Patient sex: M
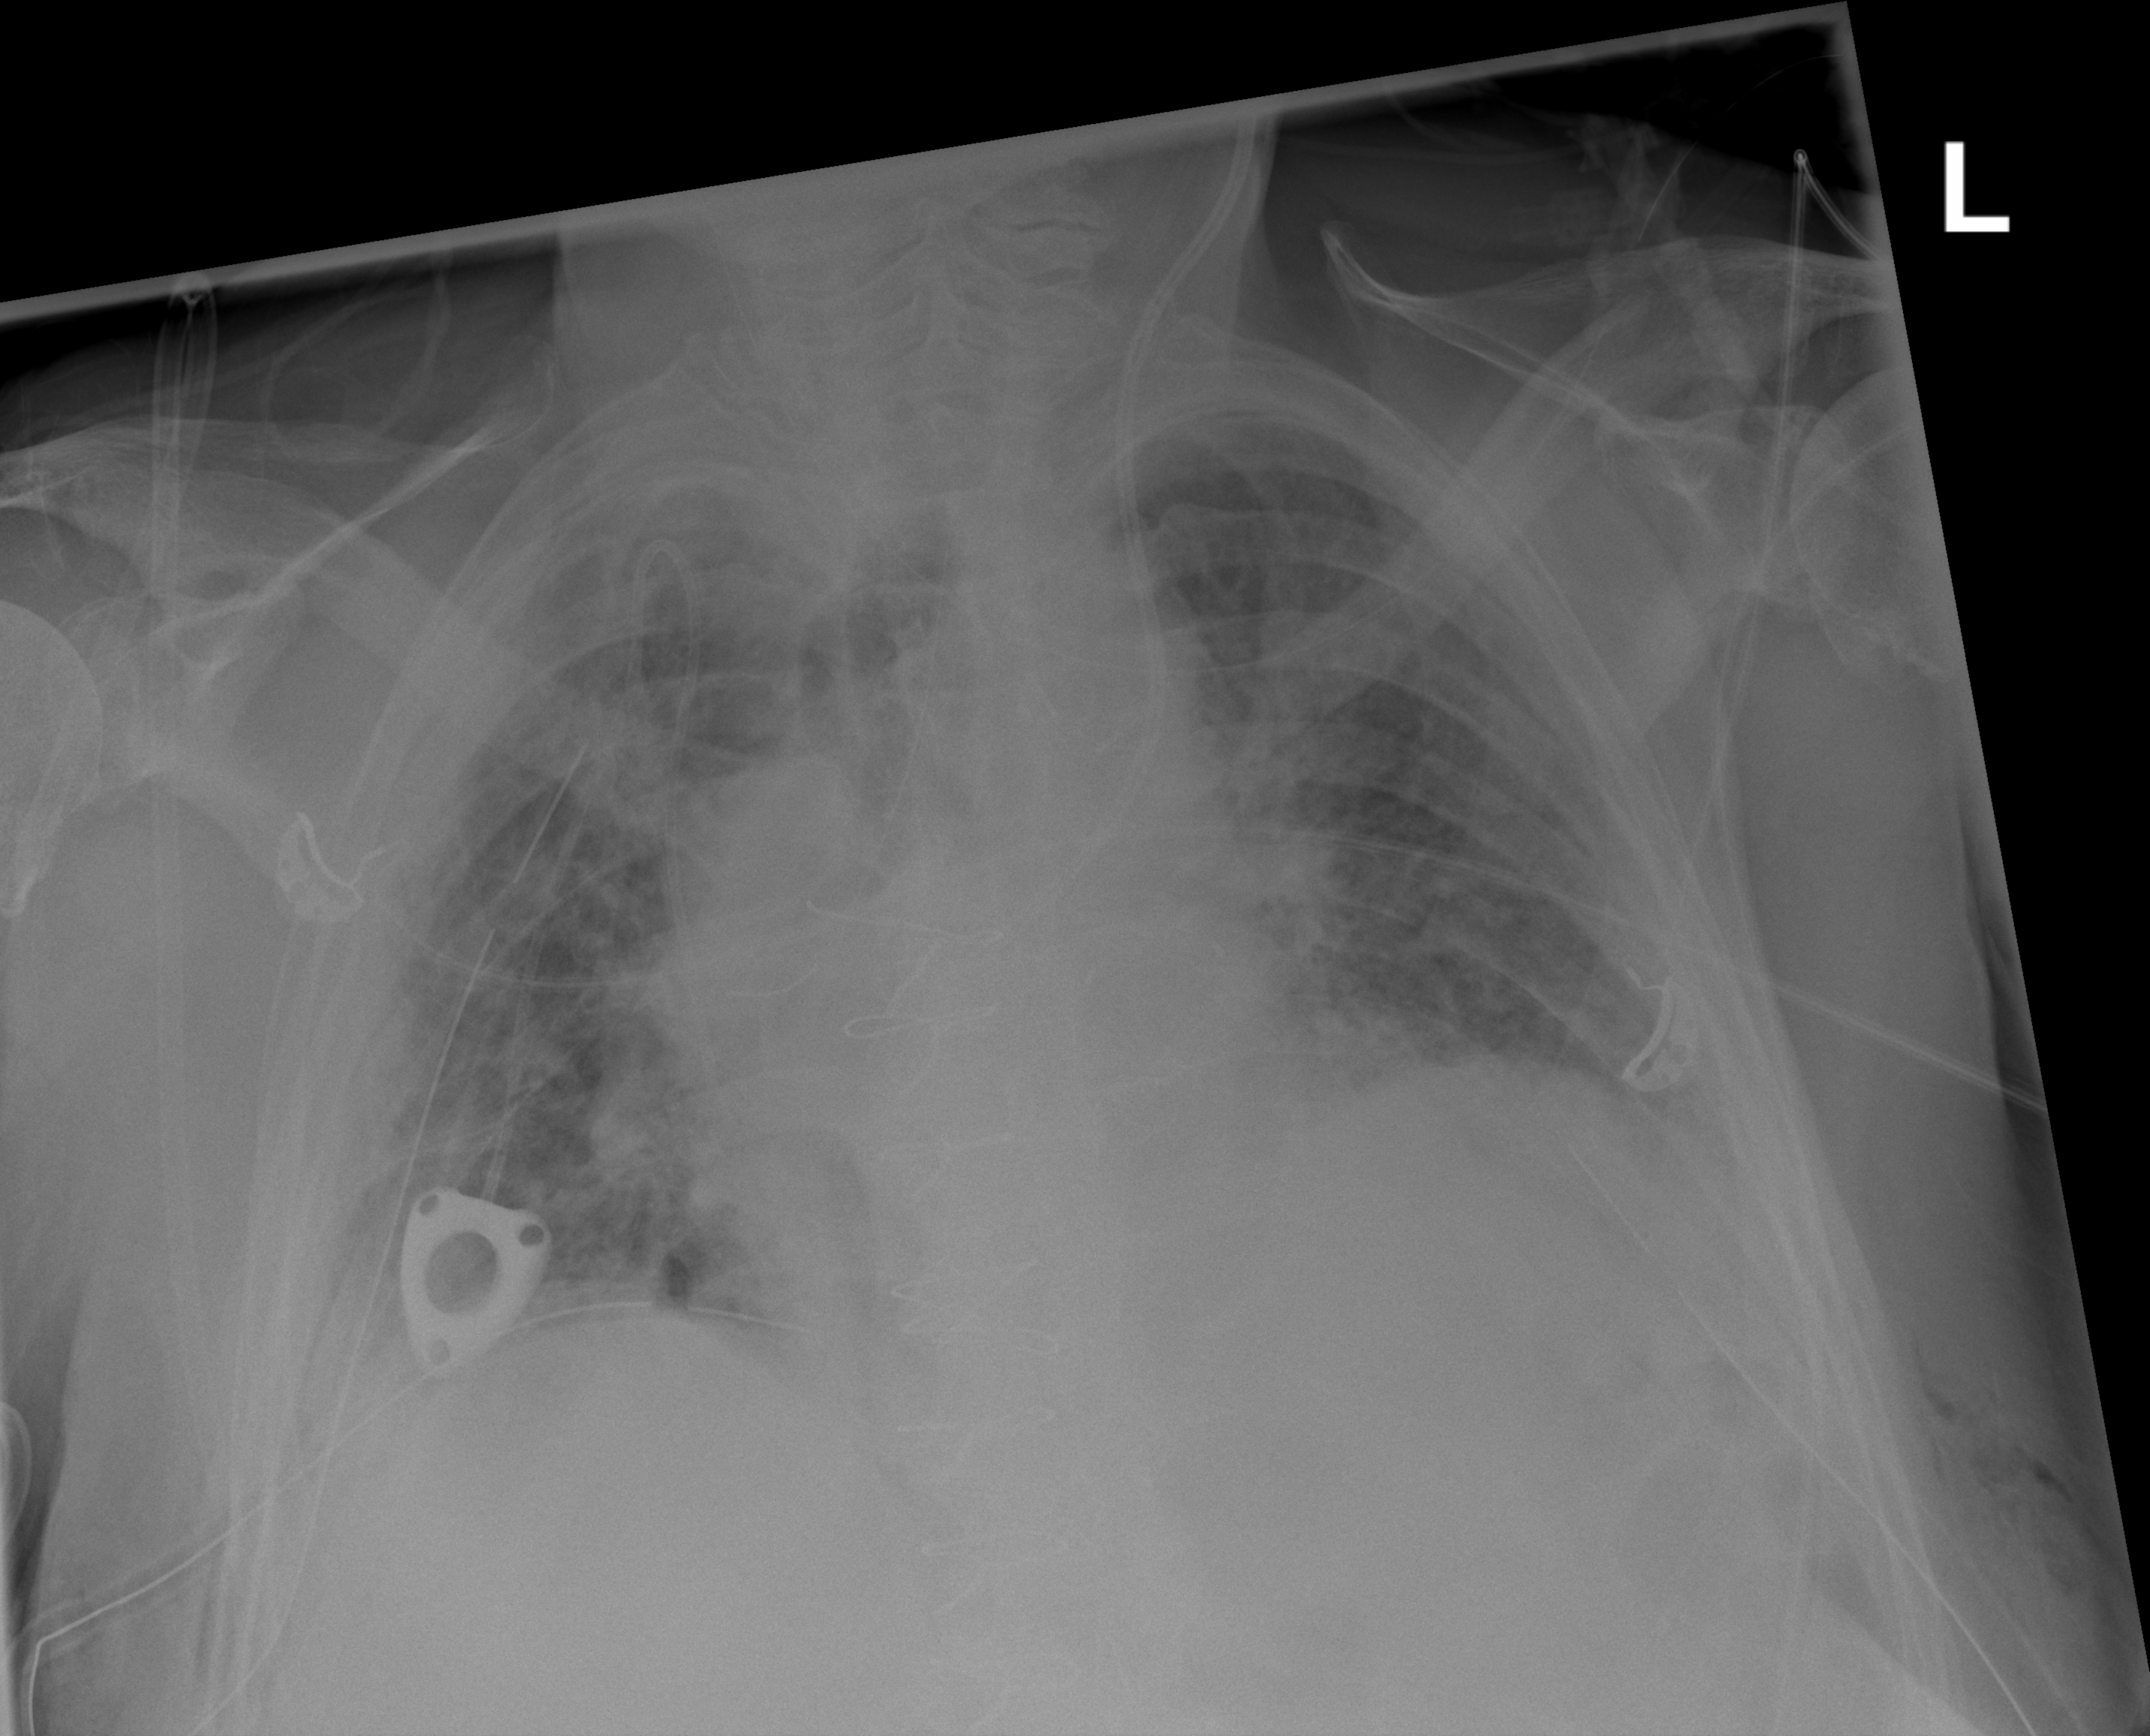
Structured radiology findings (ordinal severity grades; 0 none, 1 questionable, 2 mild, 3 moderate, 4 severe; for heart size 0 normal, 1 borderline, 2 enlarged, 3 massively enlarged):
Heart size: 2
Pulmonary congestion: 3
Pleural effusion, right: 2
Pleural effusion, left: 1
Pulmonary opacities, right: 3
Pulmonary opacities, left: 3
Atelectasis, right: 3
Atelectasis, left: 3